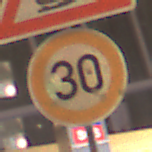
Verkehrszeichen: Geschwindigkeit30
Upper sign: Bahnuebergang
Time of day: NotSpecified
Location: Indoor (Urban)
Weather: NotSpecified
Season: NotSpecified
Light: Artificial